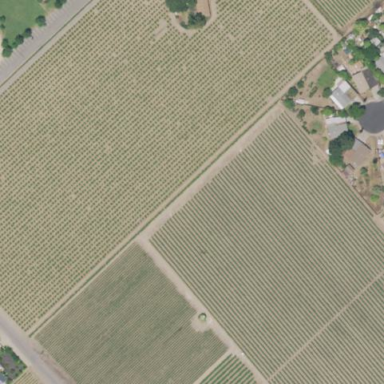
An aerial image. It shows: Vineyard with grape crops.